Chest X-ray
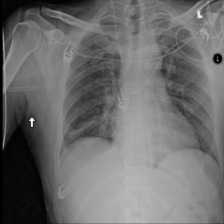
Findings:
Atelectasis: negative
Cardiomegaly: negative
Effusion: negative
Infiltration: negative
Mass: negative
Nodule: negative
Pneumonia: negative
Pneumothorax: negative
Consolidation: negative
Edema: negative
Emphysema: negative
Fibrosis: negative
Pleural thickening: negative
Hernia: negative